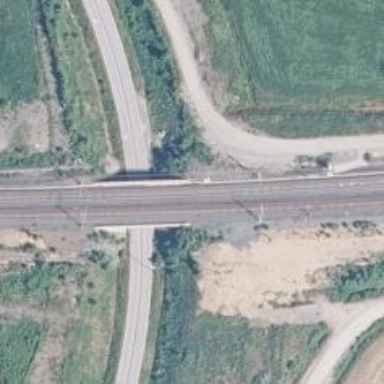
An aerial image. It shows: Bridge with electrified continuous railway track and contact line.